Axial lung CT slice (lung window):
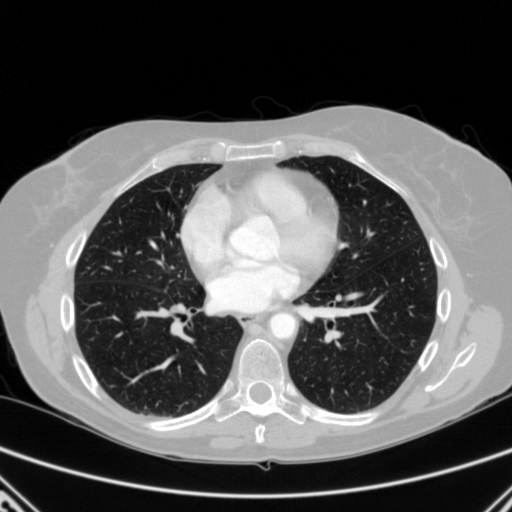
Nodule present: no